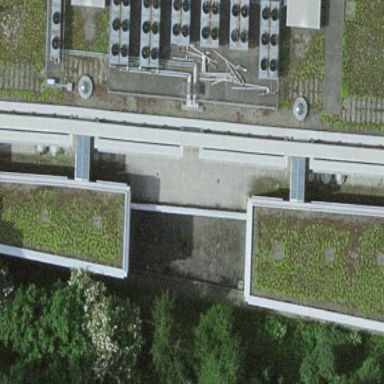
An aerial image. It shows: Government building with flat roof.